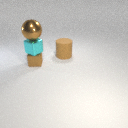
small brown metal cube below small cyan metal cube